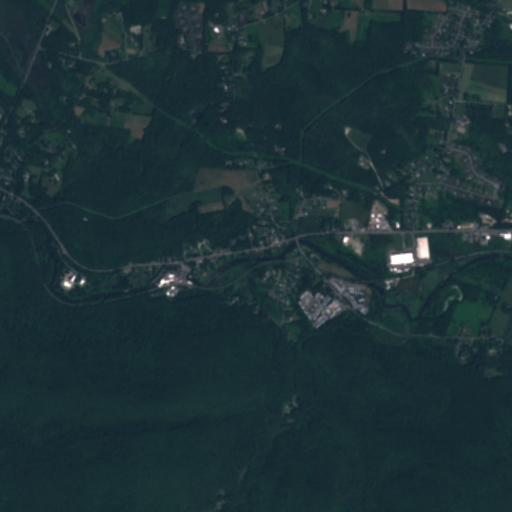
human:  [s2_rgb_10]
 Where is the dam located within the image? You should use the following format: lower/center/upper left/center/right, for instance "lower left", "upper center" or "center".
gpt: The dam is located in the center of the image.
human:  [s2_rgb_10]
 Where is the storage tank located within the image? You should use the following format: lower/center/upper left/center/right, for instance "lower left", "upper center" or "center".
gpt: The storage tank is located in the upper right of the image.
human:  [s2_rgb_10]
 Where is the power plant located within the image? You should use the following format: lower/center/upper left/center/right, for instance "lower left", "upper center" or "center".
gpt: There is no power plant in the image.